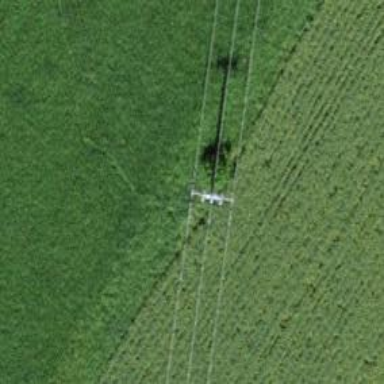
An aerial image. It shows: Minor power line with 3 cables.